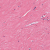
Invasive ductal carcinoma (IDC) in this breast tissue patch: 0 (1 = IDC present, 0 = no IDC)